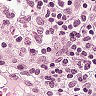
Metastatic tissue present: no